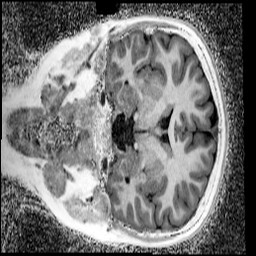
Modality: UNIT1_denoised
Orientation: coronal
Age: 9
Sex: female
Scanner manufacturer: siemens
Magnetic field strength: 3 T
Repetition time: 4 s
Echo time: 0.00299 s